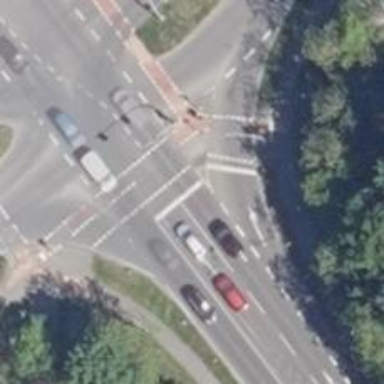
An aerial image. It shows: Road with traffic signals.